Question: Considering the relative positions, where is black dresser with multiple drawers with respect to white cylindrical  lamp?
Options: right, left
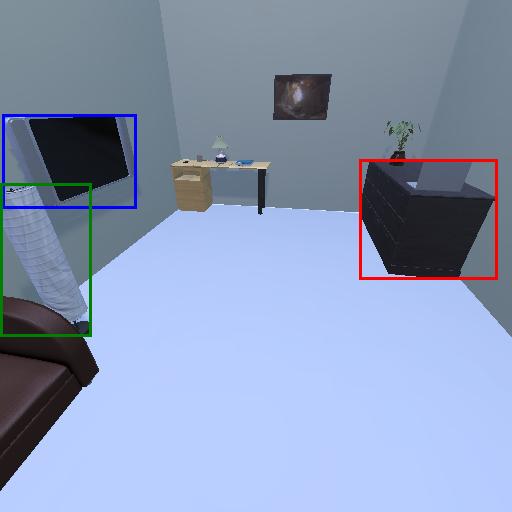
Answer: right